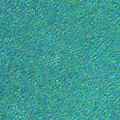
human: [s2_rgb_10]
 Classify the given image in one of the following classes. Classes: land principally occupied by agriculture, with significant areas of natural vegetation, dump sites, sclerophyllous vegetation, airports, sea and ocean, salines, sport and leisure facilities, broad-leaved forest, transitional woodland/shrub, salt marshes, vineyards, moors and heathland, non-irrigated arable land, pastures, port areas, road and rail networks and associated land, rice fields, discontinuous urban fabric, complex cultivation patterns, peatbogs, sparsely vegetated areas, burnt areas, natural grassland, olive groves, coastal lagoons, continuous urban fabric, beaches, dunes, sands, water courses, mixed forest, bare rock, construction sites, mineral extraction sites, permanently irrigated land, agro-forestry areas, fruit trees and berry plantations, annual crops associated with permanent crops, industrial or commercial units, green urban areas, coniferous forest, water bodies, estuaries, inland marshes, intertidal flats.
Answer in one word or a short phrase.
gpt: sea and ocean